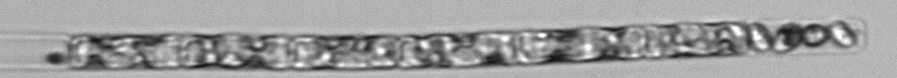
Label: Guinardia_delicatula_TAG_internal_parasite